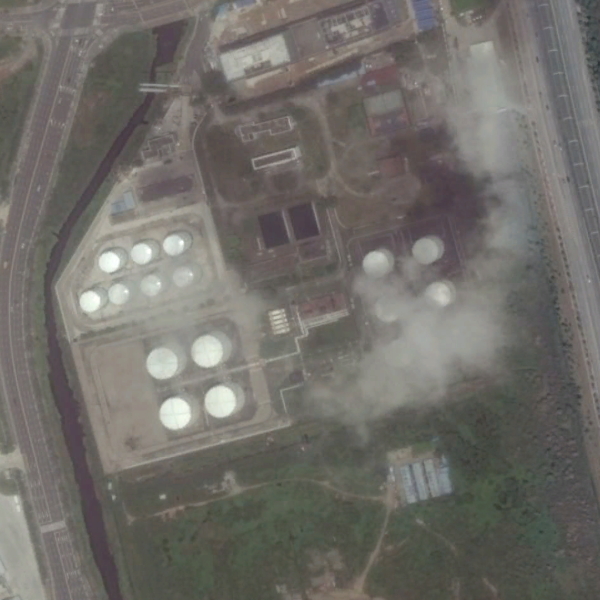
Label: StorageTanks